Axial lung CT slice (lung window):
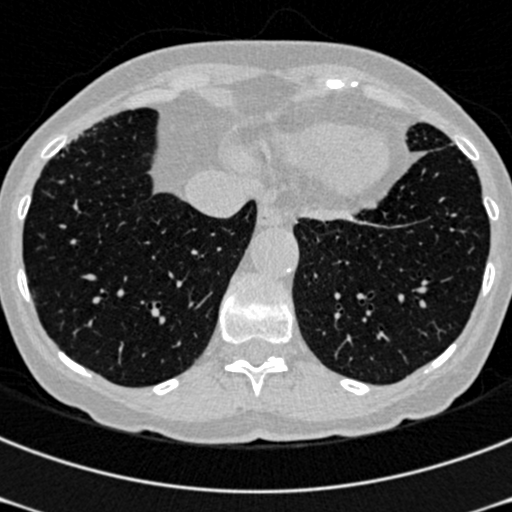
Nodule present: no